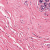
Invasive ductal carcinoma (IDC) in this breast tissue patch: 0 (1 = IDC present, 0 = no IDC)